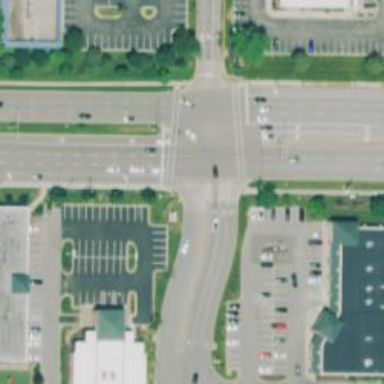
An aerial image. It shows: Solid crossing edge road marking.